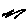
Label: zigzag